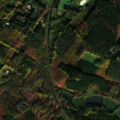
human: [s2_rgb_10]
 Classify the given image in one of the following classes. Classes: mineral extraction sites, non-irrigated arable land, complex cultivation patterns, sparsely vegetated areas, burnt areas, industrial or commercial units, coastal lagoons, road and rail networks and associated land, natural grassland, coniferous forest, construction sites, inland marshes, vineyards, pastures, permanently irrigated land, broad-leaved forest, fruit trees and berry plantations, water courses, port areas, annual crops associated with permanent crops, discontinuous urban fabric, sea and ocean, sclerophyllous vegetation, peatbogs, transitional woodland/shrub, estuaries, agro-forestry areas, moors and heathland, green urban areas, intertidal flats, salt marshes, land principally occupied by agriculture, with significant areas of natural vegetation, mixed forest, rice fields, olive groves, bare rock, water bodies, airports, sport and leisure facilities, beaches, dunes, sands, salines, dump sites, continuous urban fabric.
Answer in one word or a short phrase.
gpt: discontinuous urban fabric, land principally occupied by agriculture, with significant areas of natural vegetation, broad-leaved forest, mixed forest